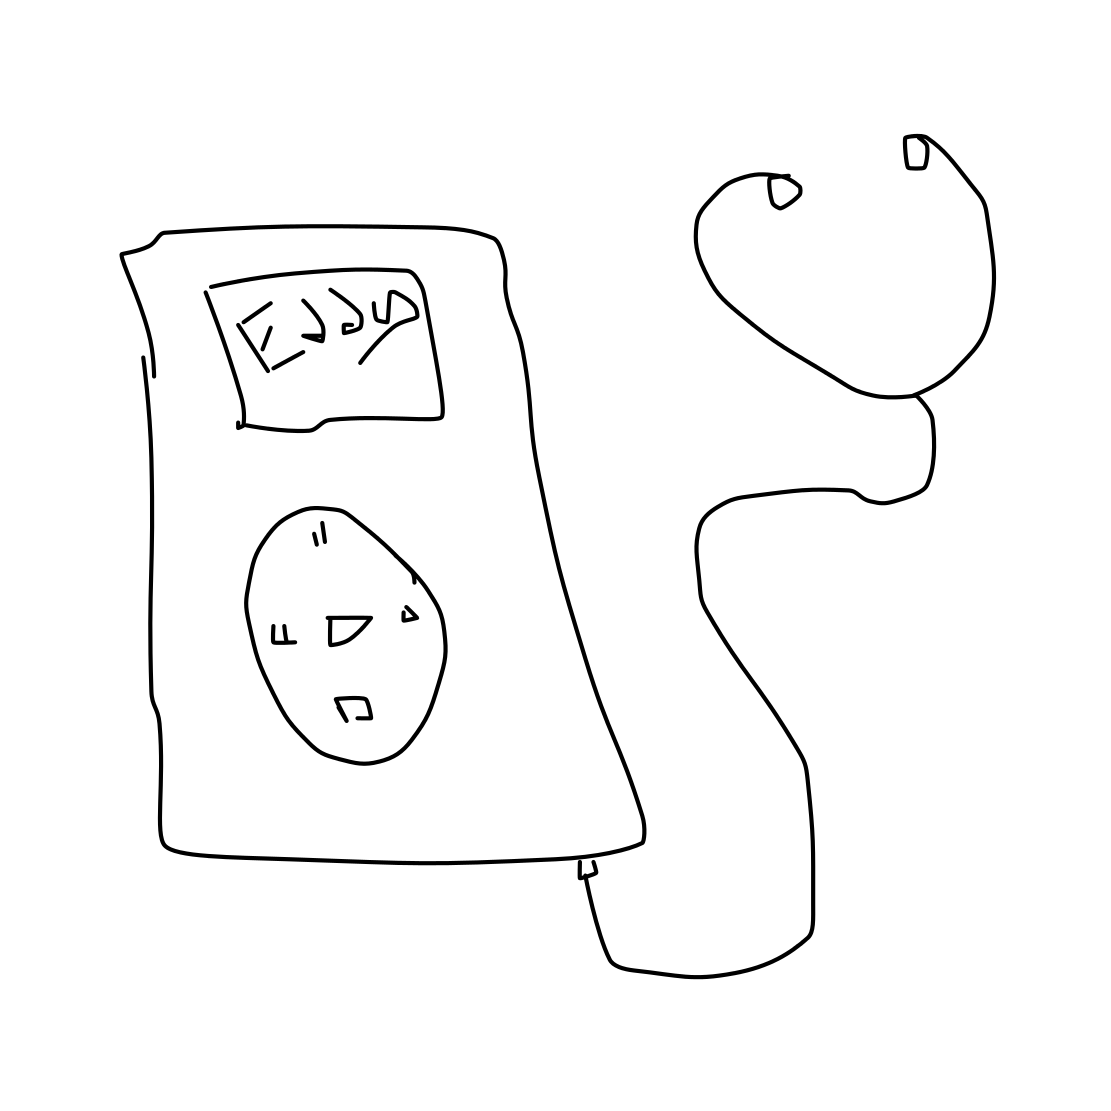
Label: ipod